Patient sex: F
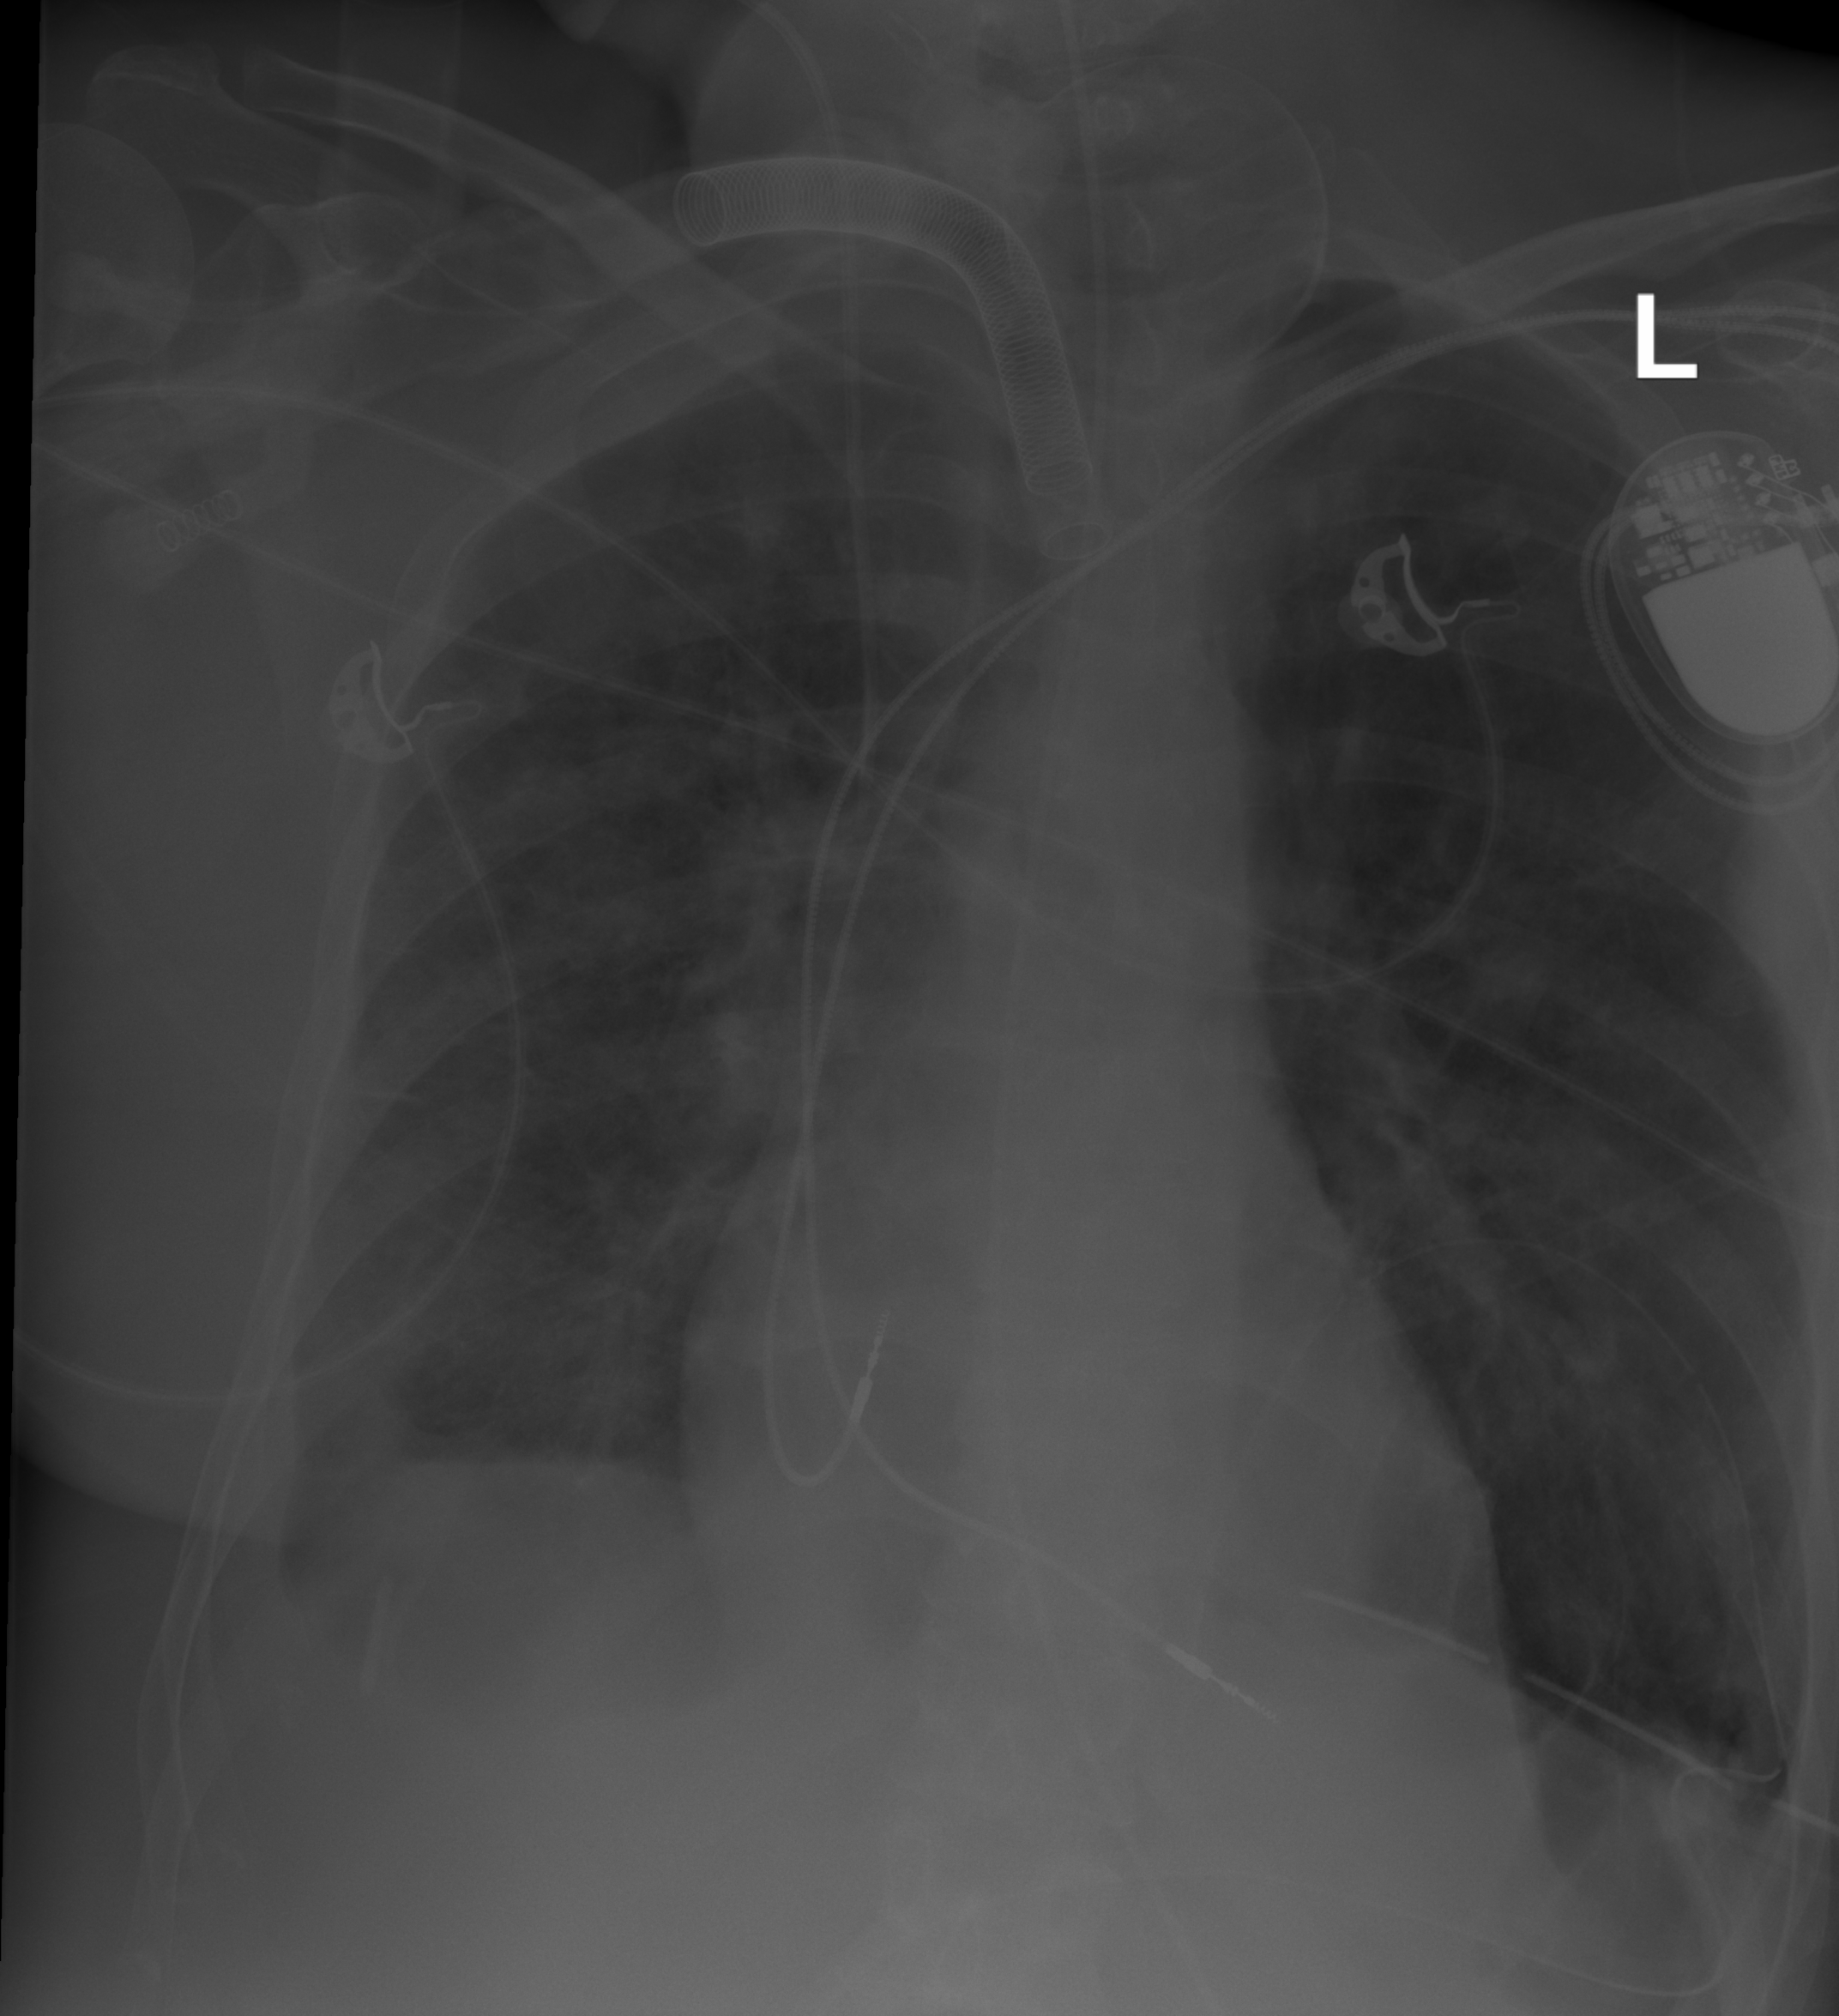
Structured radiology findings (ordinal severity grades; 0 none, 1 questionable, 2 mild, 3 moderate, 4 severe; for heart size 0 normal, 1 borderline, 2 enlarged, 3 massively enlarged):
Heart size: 0
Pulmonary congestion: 2
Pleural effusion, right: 2
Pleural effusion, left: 0
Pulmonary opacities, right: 2
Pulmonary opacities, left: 0
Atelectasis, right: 2
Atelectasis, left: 2